Question:
how could i add a date to the very end of each line with another font and size ?!
for example i want to add 1:15 AM to the end of "hello World" line.
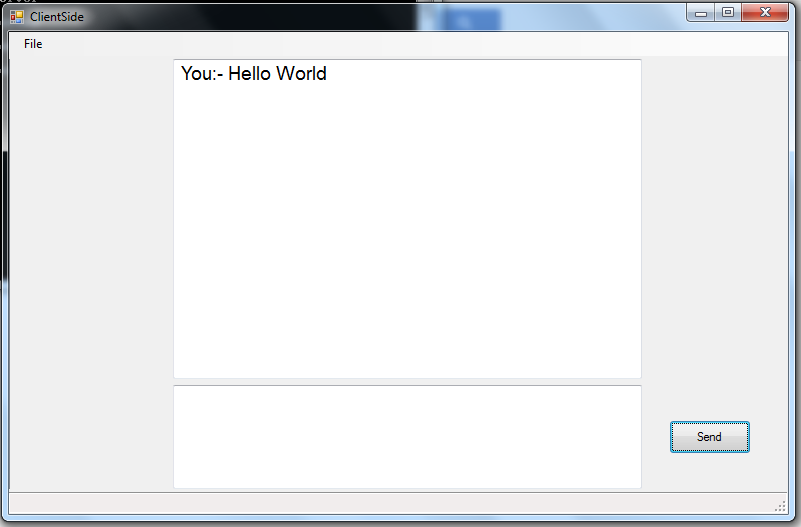
Answer: If it doesn't have to be a textbox, you can apply some nice formatting using some manipulation of datagridview.
Using 2 columns with the formatting and colors changed to match the rest of the controls.
It's just as easy to add lines to.
'''
dataTextView.Rows.Add(txtAddText.Text, DateTime.Now.ToShortTimeString());
'''
Example source: <URL>